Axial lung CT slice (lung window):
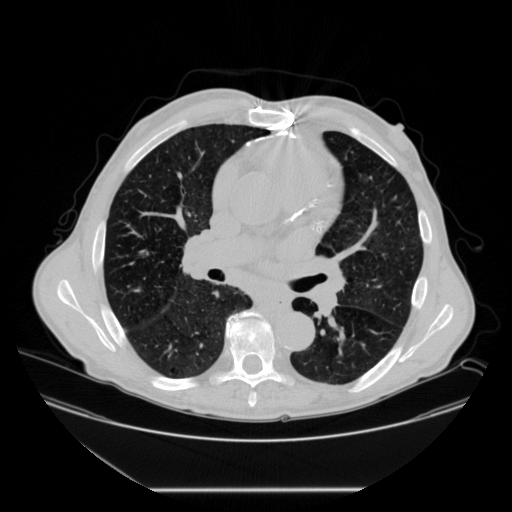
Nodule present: no